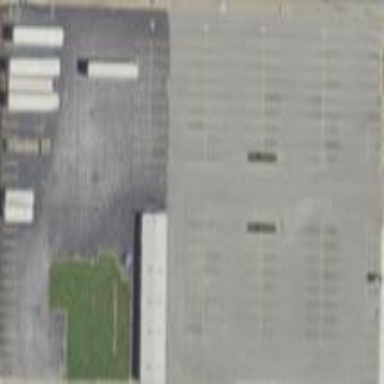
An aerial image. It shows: Parking area.